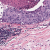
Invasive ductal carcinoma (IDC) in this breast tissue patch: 0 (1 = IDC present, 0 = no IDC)